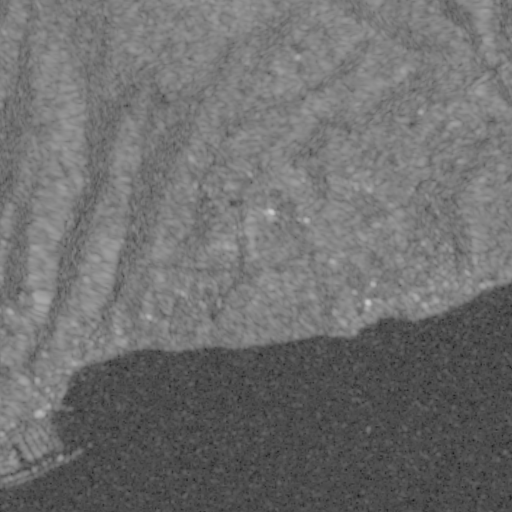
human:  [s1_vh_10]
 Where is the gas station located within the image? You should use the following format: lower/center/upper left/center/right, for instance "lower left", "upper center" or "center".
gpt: The gas station is located in the center left of the image.
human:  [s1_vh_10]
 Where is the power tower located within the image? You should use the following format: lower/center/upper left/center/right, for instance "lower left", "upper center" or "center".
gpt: The power tower is located in the upper left of the image.
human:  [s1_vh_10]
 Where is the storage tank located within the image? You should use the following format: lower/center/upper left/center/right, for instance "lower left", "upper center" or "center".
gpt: The storage tank is located in the upper center of the image.
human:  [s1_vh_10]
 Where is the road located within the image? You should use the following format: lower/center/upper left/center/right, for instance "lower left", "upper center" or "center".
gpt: There is no road in the image.

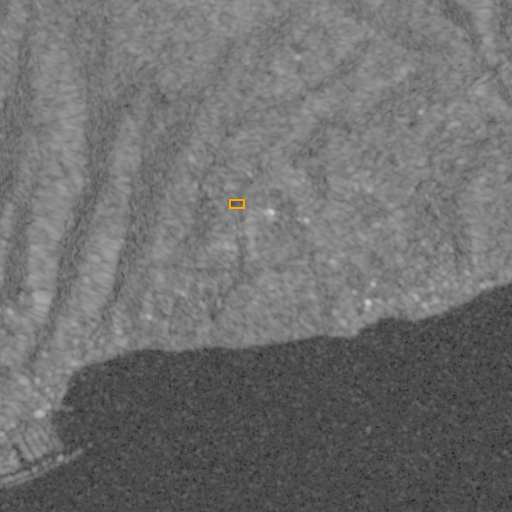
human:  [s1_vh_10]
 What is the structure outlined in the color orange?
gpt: The structure outlined in orange is a park.
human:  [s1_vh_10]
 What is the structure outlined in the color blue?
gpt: There is no blue outline.